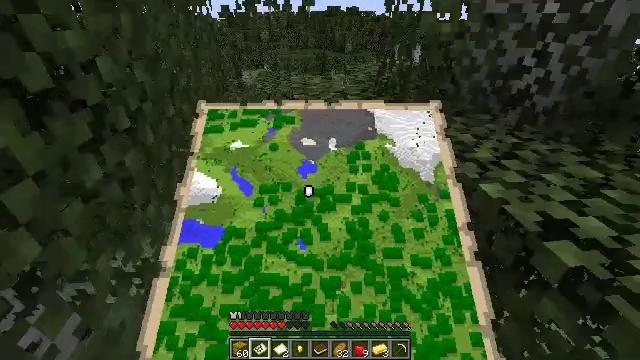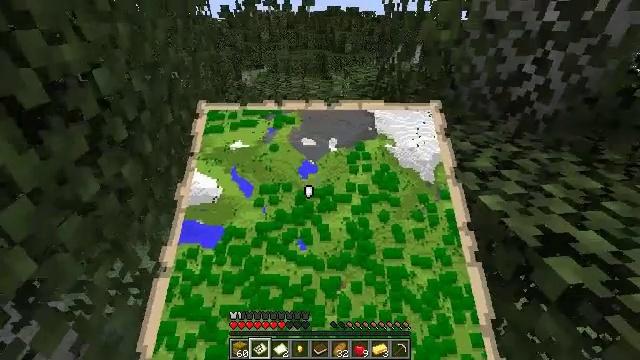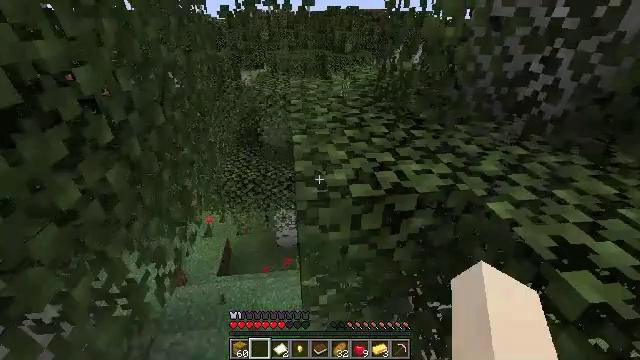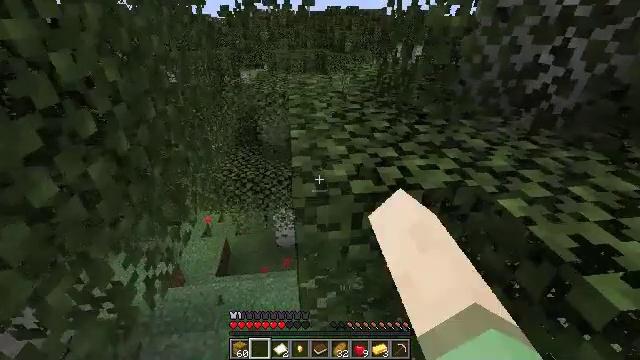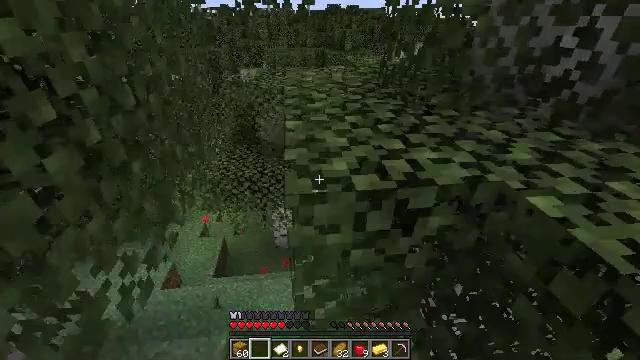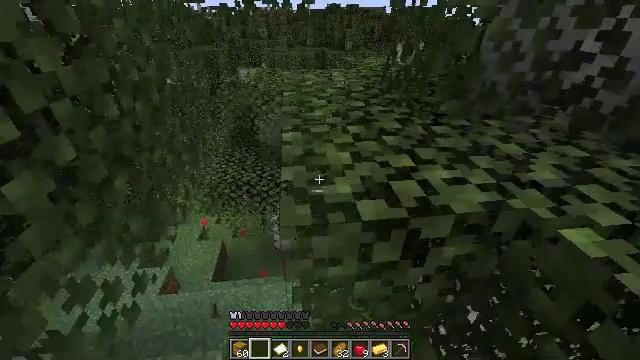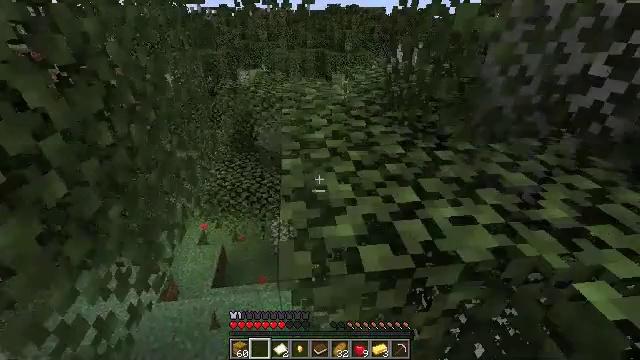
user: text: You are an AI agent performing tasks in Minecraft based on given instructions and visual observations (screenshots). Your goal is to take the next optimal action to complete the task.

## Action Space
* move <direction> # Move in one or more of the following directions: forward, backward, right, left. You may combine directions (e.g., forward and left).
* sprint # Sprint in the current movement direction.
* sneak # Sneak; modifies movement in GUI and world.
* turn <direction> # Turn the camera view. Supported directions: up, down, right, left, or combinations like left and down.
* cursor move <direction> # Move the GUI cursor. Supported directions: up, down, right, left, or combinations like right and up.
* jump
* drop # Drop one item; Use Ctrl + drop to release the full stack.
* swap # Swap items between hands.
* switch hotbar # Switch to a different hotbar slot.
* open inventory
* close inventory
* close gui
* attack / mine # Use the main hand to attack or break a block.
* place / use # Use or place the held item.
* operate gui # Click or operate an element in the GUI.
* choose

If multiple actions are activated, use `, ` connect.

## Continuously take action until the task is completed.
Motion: motion action
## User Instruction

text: Remove a filled map from the inventory.
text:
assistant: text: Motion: move forward, jump
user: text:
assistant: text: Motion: move forward, jump, drop
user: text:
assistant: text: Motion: move forward, drop
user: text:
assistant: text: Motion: move forward, drop
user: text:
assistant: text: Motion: move forward
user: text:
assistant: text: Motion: move forward, jump
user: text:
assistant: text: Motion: jump